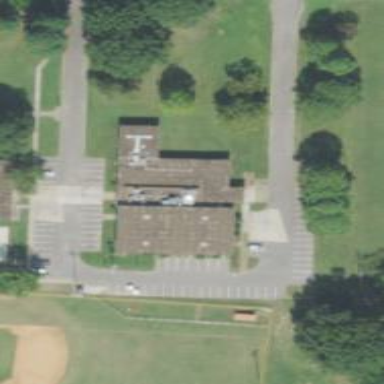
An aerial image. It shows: Public building.